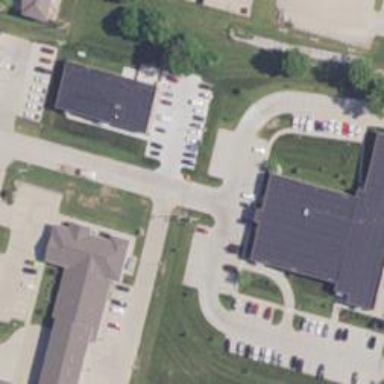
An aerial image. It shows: Healthcare clinic is depicted in the image.